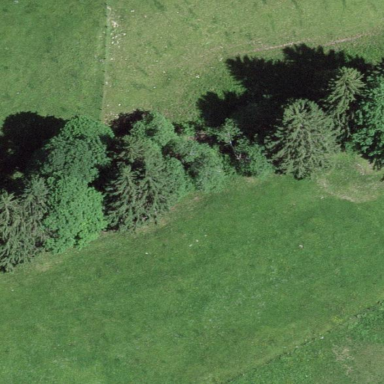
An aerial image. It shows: Forest with mixed types of leaves.